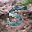
Label: 5